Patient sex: M
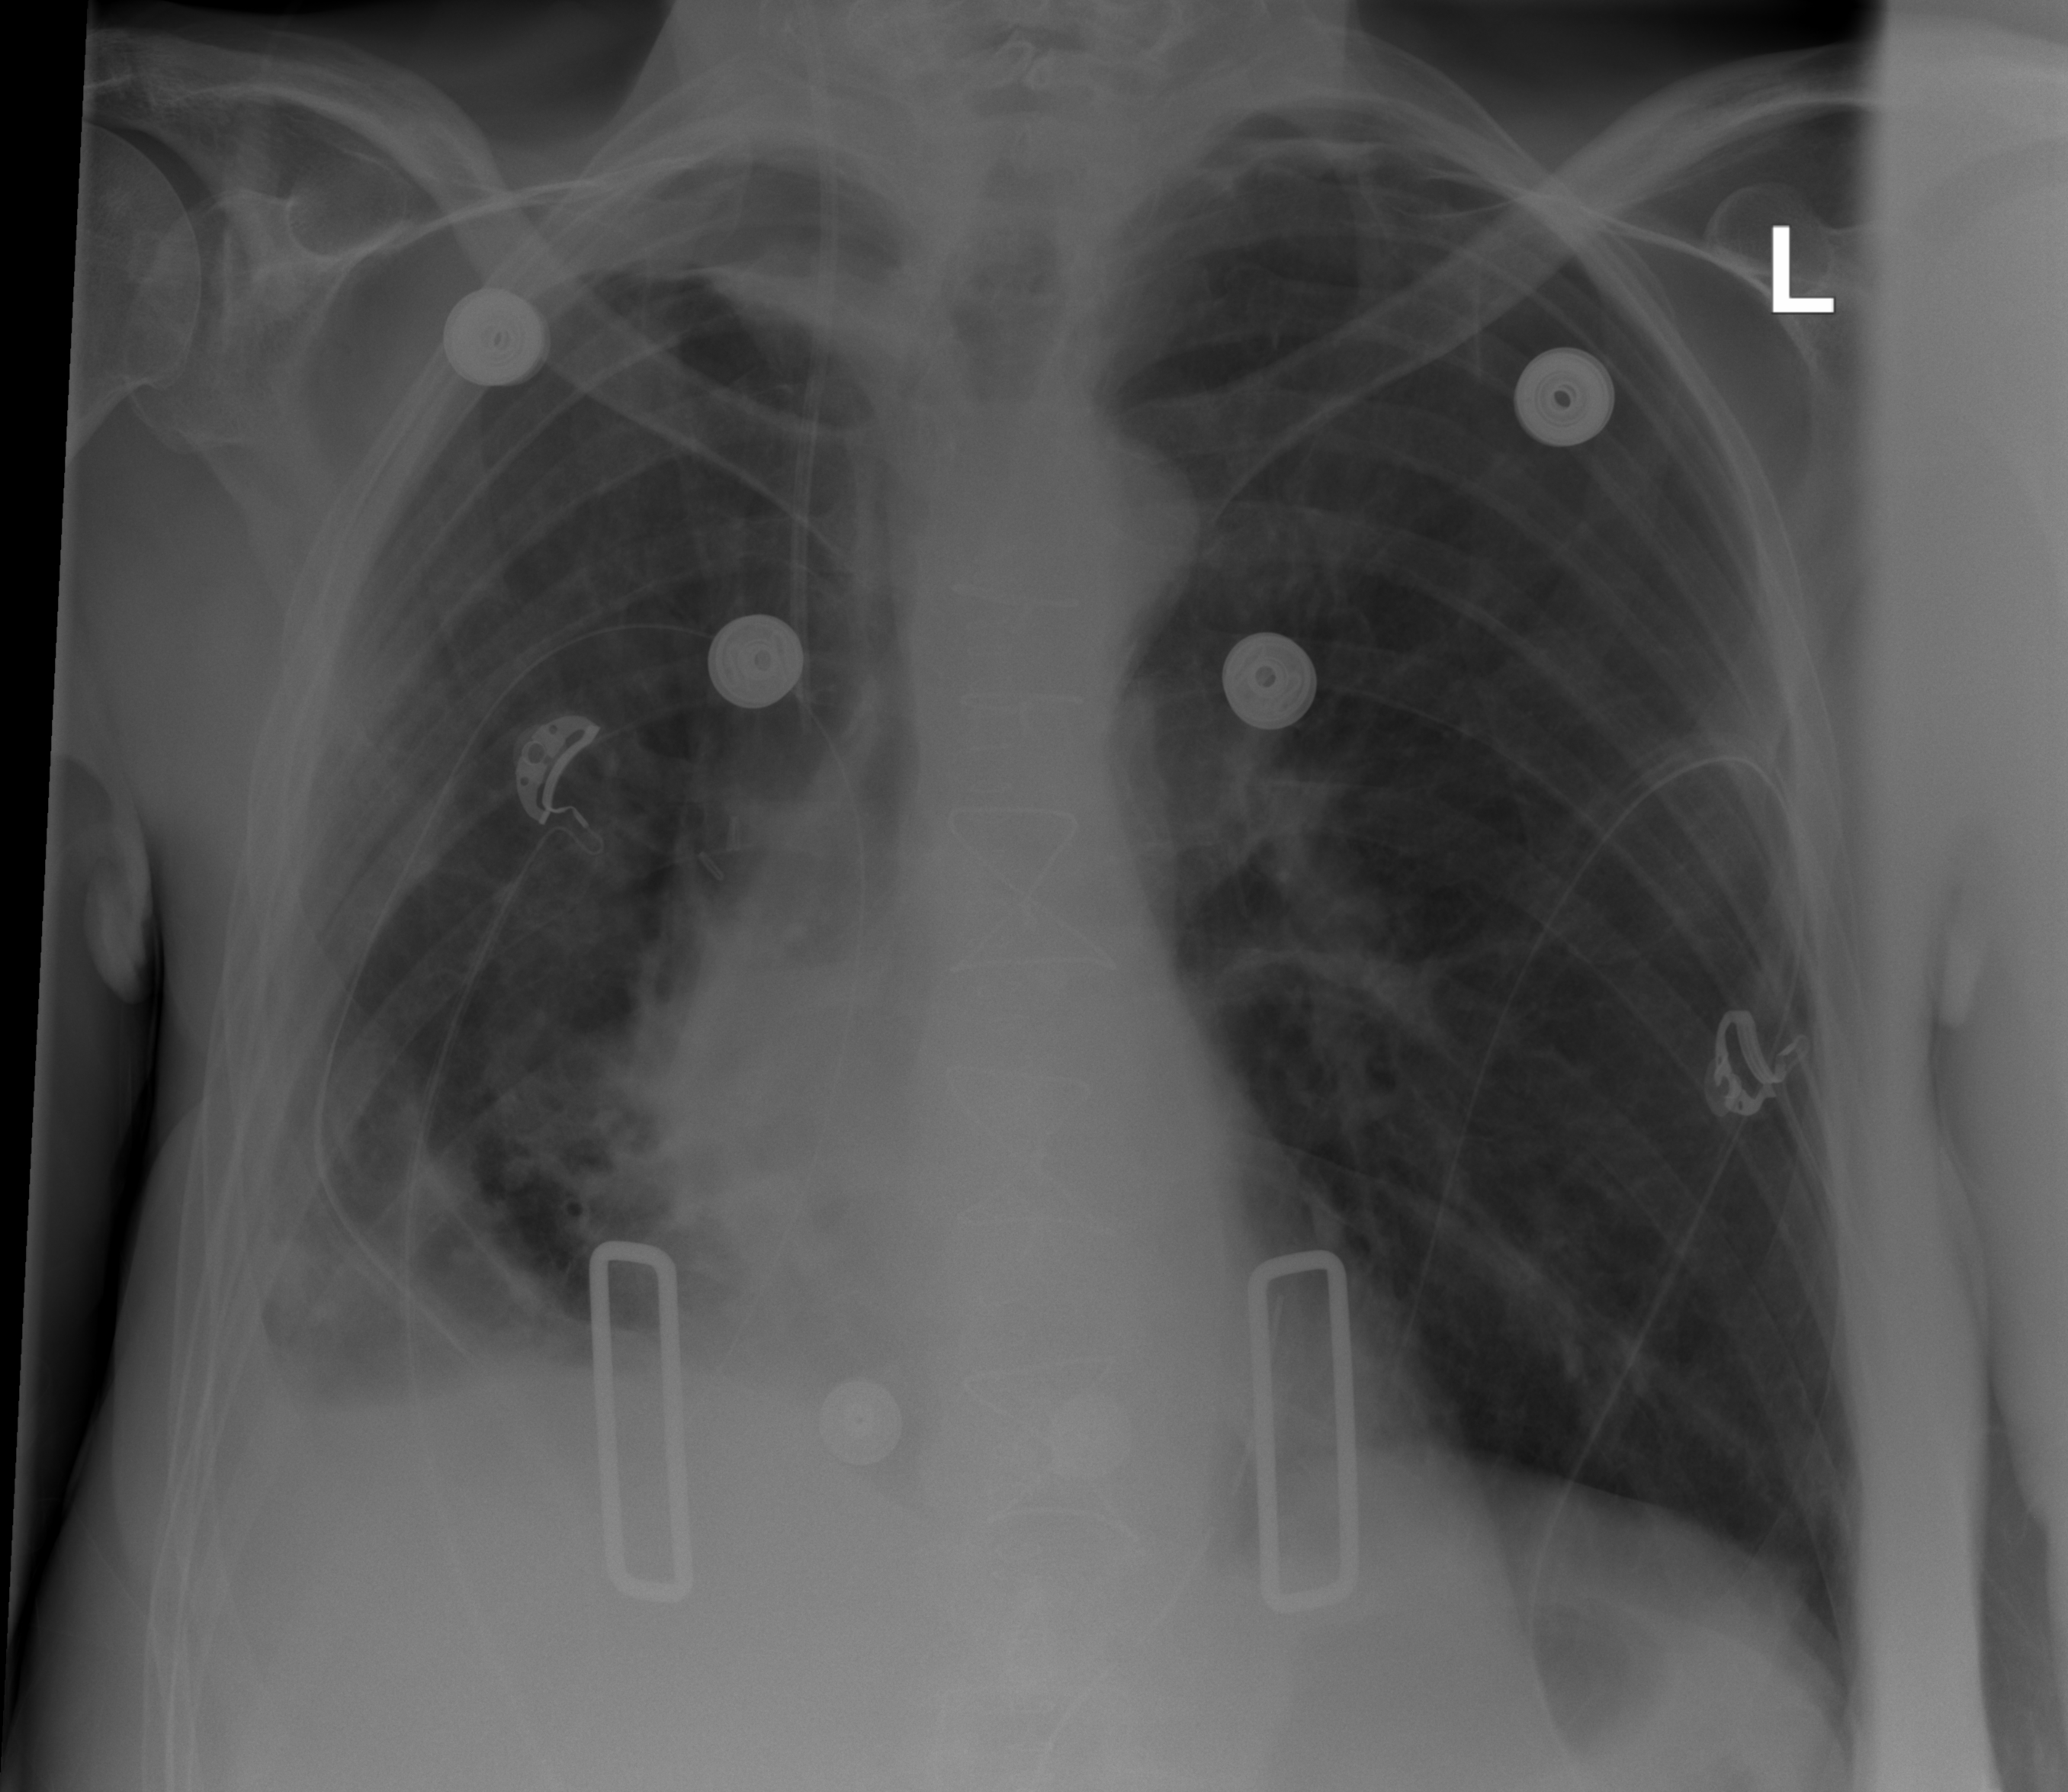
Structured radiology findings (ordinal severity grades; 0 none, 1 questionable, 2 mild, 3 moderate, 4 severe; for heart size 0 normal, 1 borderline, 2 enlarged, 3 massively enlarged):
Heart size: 0
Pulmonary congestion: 0
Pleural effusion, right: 2
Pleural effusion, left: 0
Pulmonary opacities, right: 2
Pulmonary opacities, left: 0
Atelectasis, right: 2
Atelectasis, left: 0